Field crop: maize
Growth stage: 2
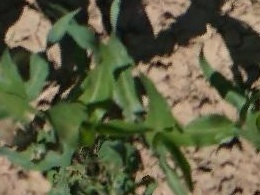
Species: maize